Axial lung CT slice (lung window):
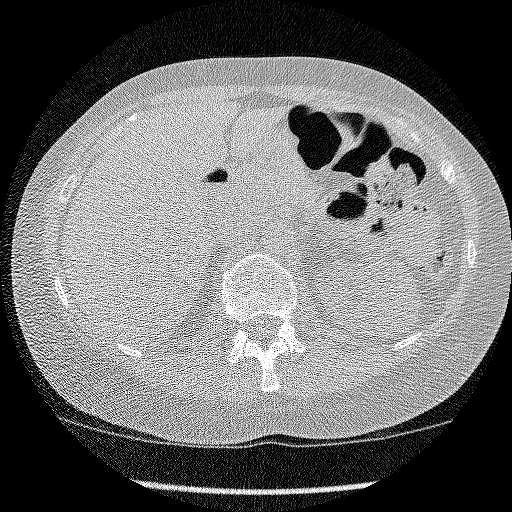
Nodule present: no